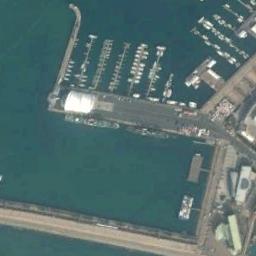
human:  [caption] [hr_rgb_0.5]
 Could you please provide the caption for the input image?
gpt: There are many vacancies in the harbor surrounded by buildings and no ships .

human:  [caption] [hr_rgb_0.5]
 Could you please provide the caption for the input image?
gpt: The harbor has lots of neatly docked boats and the color of the waters is green .

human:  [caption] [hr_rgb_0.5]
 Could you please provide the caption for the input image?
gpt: Many ships are in the harbor .

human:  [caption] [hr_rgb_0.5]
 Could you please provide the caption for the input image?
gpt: The harbor is large and many ships have stopped .

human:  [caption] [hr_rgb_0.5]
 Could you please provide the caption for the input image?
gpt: There are some ships and some buildings at the harbor .